Field crop: maize
Growth stage: 2
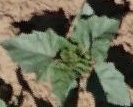
Species: datura